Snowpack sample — Buffalo Mountain, Silverthorne, Colorado, USA (2/22/26, 2:02 PM MST)
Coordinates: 39.622, -106.113
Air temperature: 33 °F
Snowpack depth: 63 cm
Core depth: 30 cm
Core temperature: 26.6 °F
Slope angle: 11°, slope face: 116°
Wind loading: low
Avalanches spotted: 0
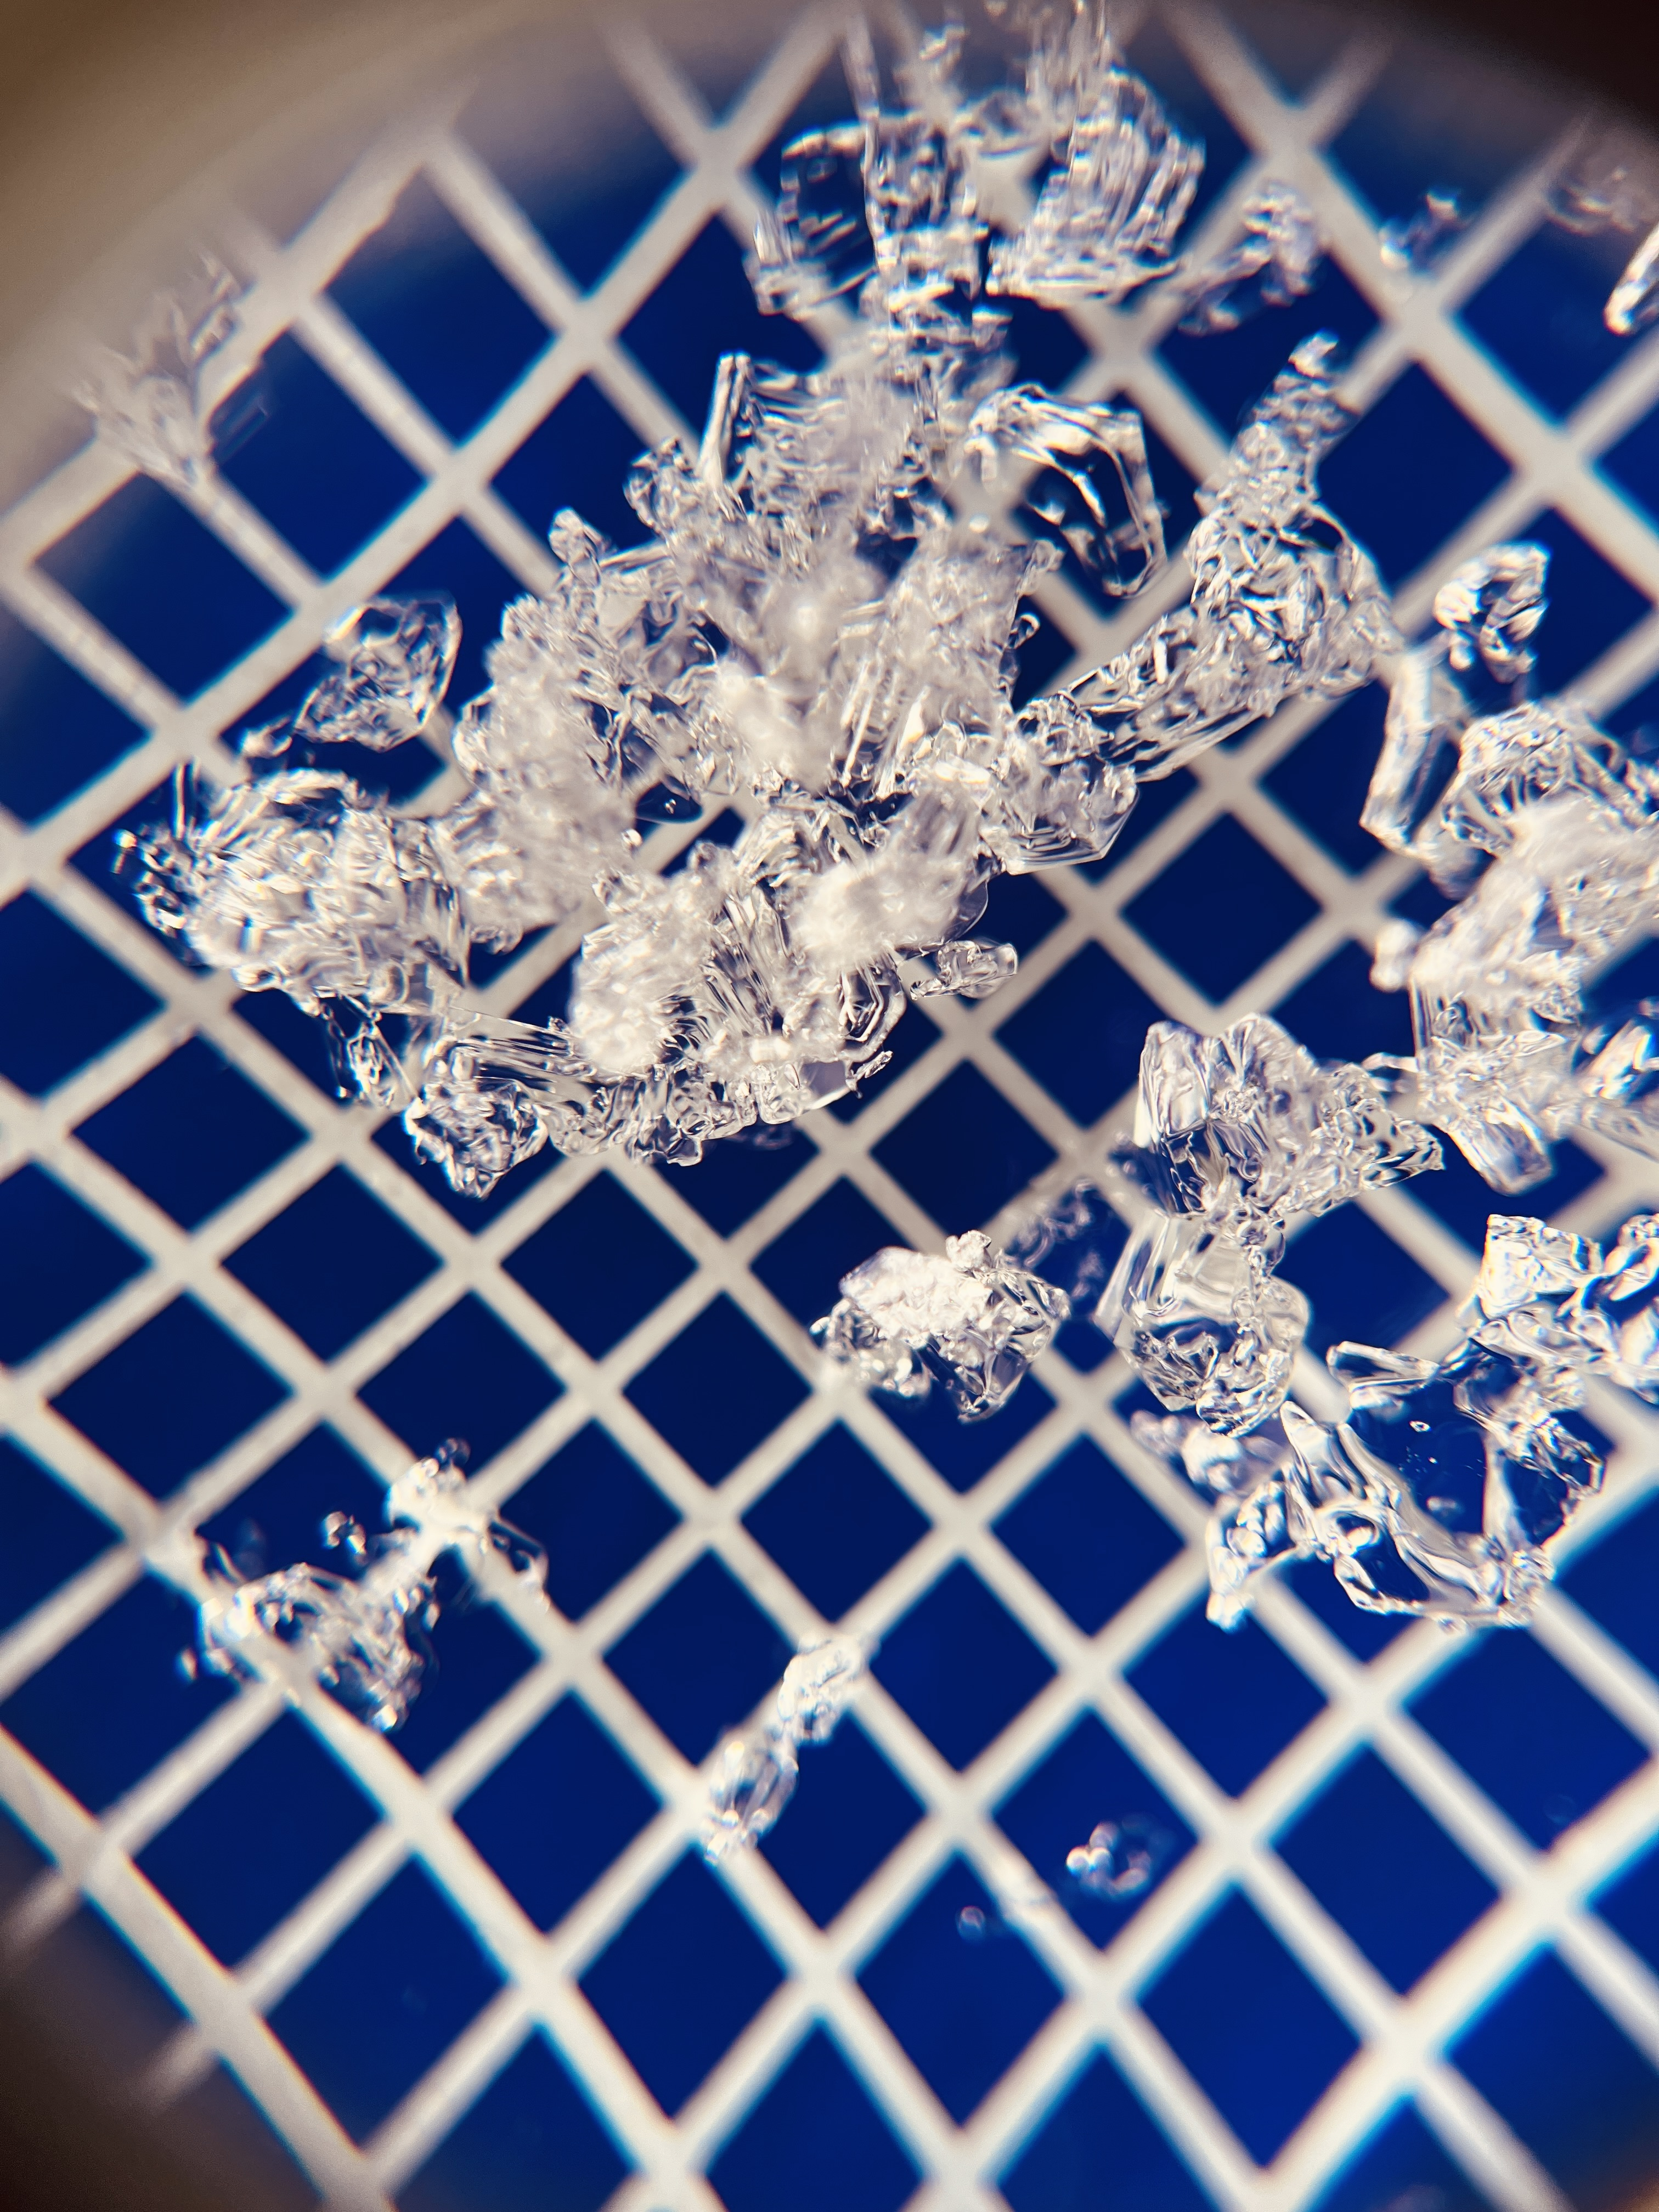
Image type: magnified_profile
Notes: In a firebreak similar to site 1, minimal wind loading with no spotted avalanches (not many faces in view though)